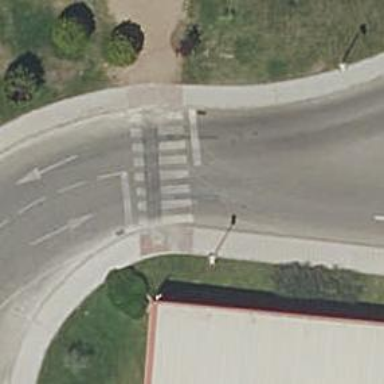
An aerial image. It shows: Zebra crossing on footway.